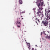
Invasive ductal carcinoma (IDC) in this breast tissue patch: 0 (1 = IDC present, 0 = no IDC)